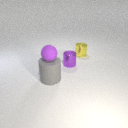
large gray rubber cylinder in front of small purple metal cylinder